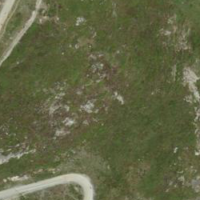
EUNIS habitat code: 26
Species observed at this site:
Lotus corniculatus